Question: VB.Net Code
'''
' Getting Records Before Transfer to GL
Call OpenAccConnection(lblUserName.Text, lblPassword.Text)
Dim odcTotalsForTransferGL As OleDbCommand = New OleDbCommand("spPet_TotalsForTransferGL", conAccounts)
odcTotalsForTransferGL.CommandType = CommandType.StoredProcedure
' Parameter Assigning
Dim strCompanyCode As OleDbParameter = odcTotalsForTransferGL.Parameters.Add("@ComCod", OleDbType.VarChar, 2)
strCompanyCode.Direction = ParameterDirection.Input
Dim strLocationCode As OleDbParameter = odcTotalsForTransferGL.Parameters.Add("@LocCod", OleDbType.VarChar, 2)
strLocationCode.Direction = ParameterDirection.Input
Dim strPettyCashDate As OleDbParameter = odcTotalsForTransferGL.Parameters.Add("@PetDat", OleDbType.VarChar, 8)
strPettyCashDate.Direction = ParameterDirection.Input
Dim strBegVNo As OleDbParameter = odcTotalsForTransferGL.Parameters.Add("@BegVNo", OleDbType.Integer)
strBegVNo.Direction = ParameterDirection.Output
Dim strEndVNo As OleDbParameter = odcTotalsForTransferGL.Parameters.Add("@EndVNo", OleDbType.Integer)
strEndVNo.Direction = ParameterDirection.Output
Dim strVouTotal As OleDbParameter = odcTotalsForTransferGL.Parameters.Add("@VouTotal", OleDbType.Integer)
strVouTotal.Direction = ParameterDirection.Output
Dim decPetTotal As OleDbParameter = odcTotalsForTransferGL.Parameters.Add("@PetTotal", OleDbType.Decimal)
decPetTotal.Direction = ParameterDirection.Output
Dim intFinancialDates As OleDbParameter = odcTotalsForTransferGL.Parameters.Add("@FinancialDates", OleDbType.Integer)
intFinancialDates.Direction = ParameterDirection.Output
' Passing Parameters
' Company Code
strCompanyCode.Value = cboCompanyCode.SelectedItem.ToString.Substring(0, 2)
' Location Code
strLocationCode.Value = cboLocationCode.SelectedItem.ToString.Substring(0, 2)
' Petty Cash Date(Year & Month)
strPettyCashDate.Value = dtPettyCashDate.Value.Year.ToString + dtPettyCashDate.Value.Month.ToString("D2") + "01"
' Accounts Database Open
conAccounts.Open()
' Stored Procedure Process
Dim odrTotalsForTransferGL As OleDbDataReader = odcTotalsForTransferGL.ExecuteReader()
If odrTotalsForTransferGL.HasRows Then
Do While odrTotalsForTransferGL.Read
lblAccPeriod.Text = odrTotalsForTransferGL.GetValue(4).ToString.Substring(0, 4) + "/" + odrTotalsForTransferGL.GetValue(4).ToString.Substring(5, 4)
lblFiscalMonth.Text = odrTotalsForTransferGL.GetValue(4).ToString.Substring(9, 2)
lblBegVNo.Text = odrTotalsForTransferGL.GetValue(0).ToString
lblEndVNo.Text = odrTotalsForTransferGL.GetValue(1).ToString
lblPettyTotal.Text = odrTotalsForTransferGL.GetValue(3).ToString
Loop
End If
'''
Stored Procedure
'''
ALTER PROCEDURE [dbo].[spPet_TotalsForTransferGL]
-- Add the parameters for the stored procedure here
@ComCod as varchar(2),
@LocCod as varchar(2),
@PetDat as varchar(8),
@BegVNo as int OUT,
@EndVNo as int OUT,
@VouTotal as int OUT,
@PetTotal as decimal(12,2) OUT,
@FinancialDates as varchar(10) OUT
AS
BEGIN
SELECT MIN(PettyDetail.DPetVouNo),
MAX(PettyDetail.DPetVouNo),
MAX(PettyDetail.DPetVouNo) - MIN(PettyDetail.DPetVouNo),
ISNULL(SUM(PettyDetail.DPetAmount), 0)
FROM PettyDetail
WHERE (PettyDetail.DPetComCode = @ComCod) AND
(PettyDetail.DPetLocCode = @LocCod) AND
(YEAR(PettyDetail.DPetDate) = YEAR(CONVERT(Date,@PetDat,111))) AND
(MONTH(PettyDetail.DPetDate) = MONTH(CONVERT(Date,@PetDat,111)))
/* Getting Financial Dates */
EXECUTE @FinancialDates = dbo.fnApp_GetFinancialDates @PetDat
END
'''
Scalar Function
'''
ALTER FUNCTION [dbo].[fnApp_GetFinancialDates]
(
-- Add the parameters for the function here
@PetDat as varchar(8)
)
--RETURNS int(10)
RETURNS varchar(10)
AS
BEGIN
-- Declare the return variable here
--DECLARE @FinancialDates int(10)
DECLARE @FinancialDates varchar(10)
-- Add the T-SQL statements to compute the return value here
IF MONTH(CONVERT(date,@PetDat,111)) BETWEEN 4 AND 12
BEGIN
SELECT @FinancialDates = (SELECT
CAST((YEAR(CONVERT(date,@PetDat,111))) as varchar) +
CAST((YEAR(CONVERT(date,@PetDat,111)) + 1) as varchar) +
REPLICATE('0',(2-(LEN(CAST((MONTH(CONVERT(date,@PetDat,111)) - 3) as varchar))))) + (CAST((MONTH(CONVERT(date,@PetDat,111)) - 3) as varchar)))
END
ELSE
BEGIN
SELECT @FinancialDates = (SELECT
CAST((YEAR(CONVERT(date,@PetDat,111)) - 1)as varchar) +
CAST((YEAR(CONVERT(date,@PetDat,111))) as varchar) +
CAST((MONTH(CONVERT(date,@PetDat,111)) + 9) as varchar))
END
-- Return the result of the function
RETURN @FinancialDates
END
'''
Above function @FinancialDates value didn't return to the .Net form. But other results are return to form.
Can any one please help me to solve this problem. Procedure & Function run correctly in Query Manager.

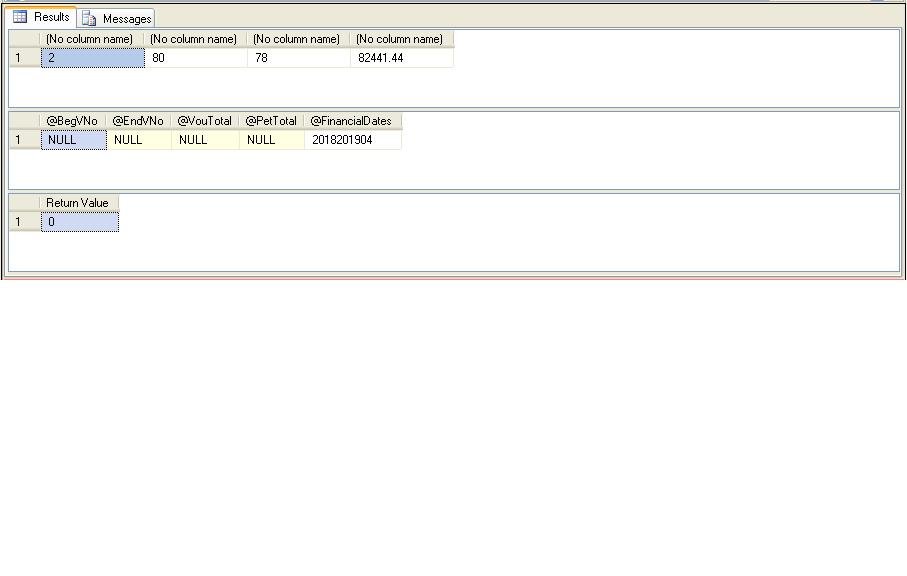
Answer: Two options :
- > SET @FinancialDates = dbo.fnApp_GetFinancialDates(@PetDat)- Option 2 : Include your fnApp_GetFinancialDates function in your SELECT statement (and you could just remove the @FinancialDates as varchar(10) OUT parameter statement.'''
ALTER PROCEDURE [dbo].[spPet_TotalsForTransferGL]
-- Add the parameters for the stored procedure here
@ComCod as varchar(2),
@LocCod as varchar(2),
@PetDat as varchar(8)
AS
BEGIN
SELECT MIN(PettyDetail.DPetVouNo) AS 'BegVNo',
MAX(PettyDetail.DPetVouNo) AS 'EndVNo',
MAX(PettyDetail.DPetVouNo) - MIN(PettyDetail.DPetVouNo) AS 'VouTotal',
ISNULL(SUM(PettyDetail.DPetAmount), 0) AS 'PetTotal'
dbo.fnApp_GetFinancialDates (@PetDat) AS 'FinancialDates'
FROM PettyDetail
WHERE (PettyDetail.DPetComCode = @ComCod) AND
(PettyDetail.DPetLocCode = @LocCod) AND
(YEAR(PettyDetail.DPetDate) = YEAR(CONVERT(Date,@PetDat,111))) AND
(MONTH(PettyDetail.DPetDate) = MONTH(CONVERT(Date,@PetDat,111)))
END
'''
and for the option 2 VB code :
'''
If odrTotalsForTransferGL.HasRows Then
Do While odrTotalsForTransferGL.Read
lblAccPeriod.Text = odrTotalsForTransferGL("FinancialDates").ToString.Substring(0, 4) + "/" + odrTotalsForTransferGL("FinancialDates").ToString.Substring(5, 4)
lblFiscalMonth.Text = odrTotalsForTransferGL("FinancialDates").ToString.Substring(9, 2)
lblBegVNo.Text = odrTotalsForTransferGL("BegVNo").ToString
lblEndVNo.Text = odrTotalsForTransferGL("EndVNo").ToString
lblPettyTotal.Text = odrTotalsForTransferGL("PetTotal").ToString
Loop
End If
'''
edited : and don't forget to remove the following code because they are not necessary and will produce errors since the stored proc has no output parameters anymore:
'''
Dim strBegVNo As OleDbParameter =
odcTotalsForTransferGL.Parameters.Add("@BegVNo", OleDbType.Integer)
strBegVNo.Direction = ParameterDirection.Output
Dim strEndVNo As OleDbParameter =
odcTotalsForTransferGL.Parameters.Add("@EndVNo", OleDbType.Integer)
strEndVNo.Direction = ParameterDirection.Output
Dim strVouTotal As OleDbParameter =
odcTotalsForTransferGL.Parameters.Add("@VouTotal", OleDbType.Integer)
strVouTotal.Direction = ParameterDirection.Output
Dim decPetTotal As OleDbParameter =
odcTotalsForTransferGL.Parameters.Add("@PetTotal", OleDbType.Decimal)
decPetTotal.Direction = ParameterDirection.Output
Dim intFinancialDates As OleDbParameter =
odcTotalsForTransferGL.Parameters.Add("@FinancialDates", OleDbType.Integer)
intFinancialDates.Direction = ParameterDirection.Output
'''